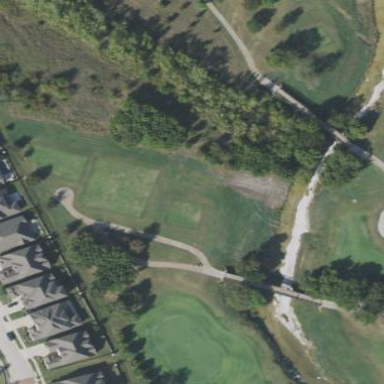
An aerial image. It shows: Rough grassy area used for golf.